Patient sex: M
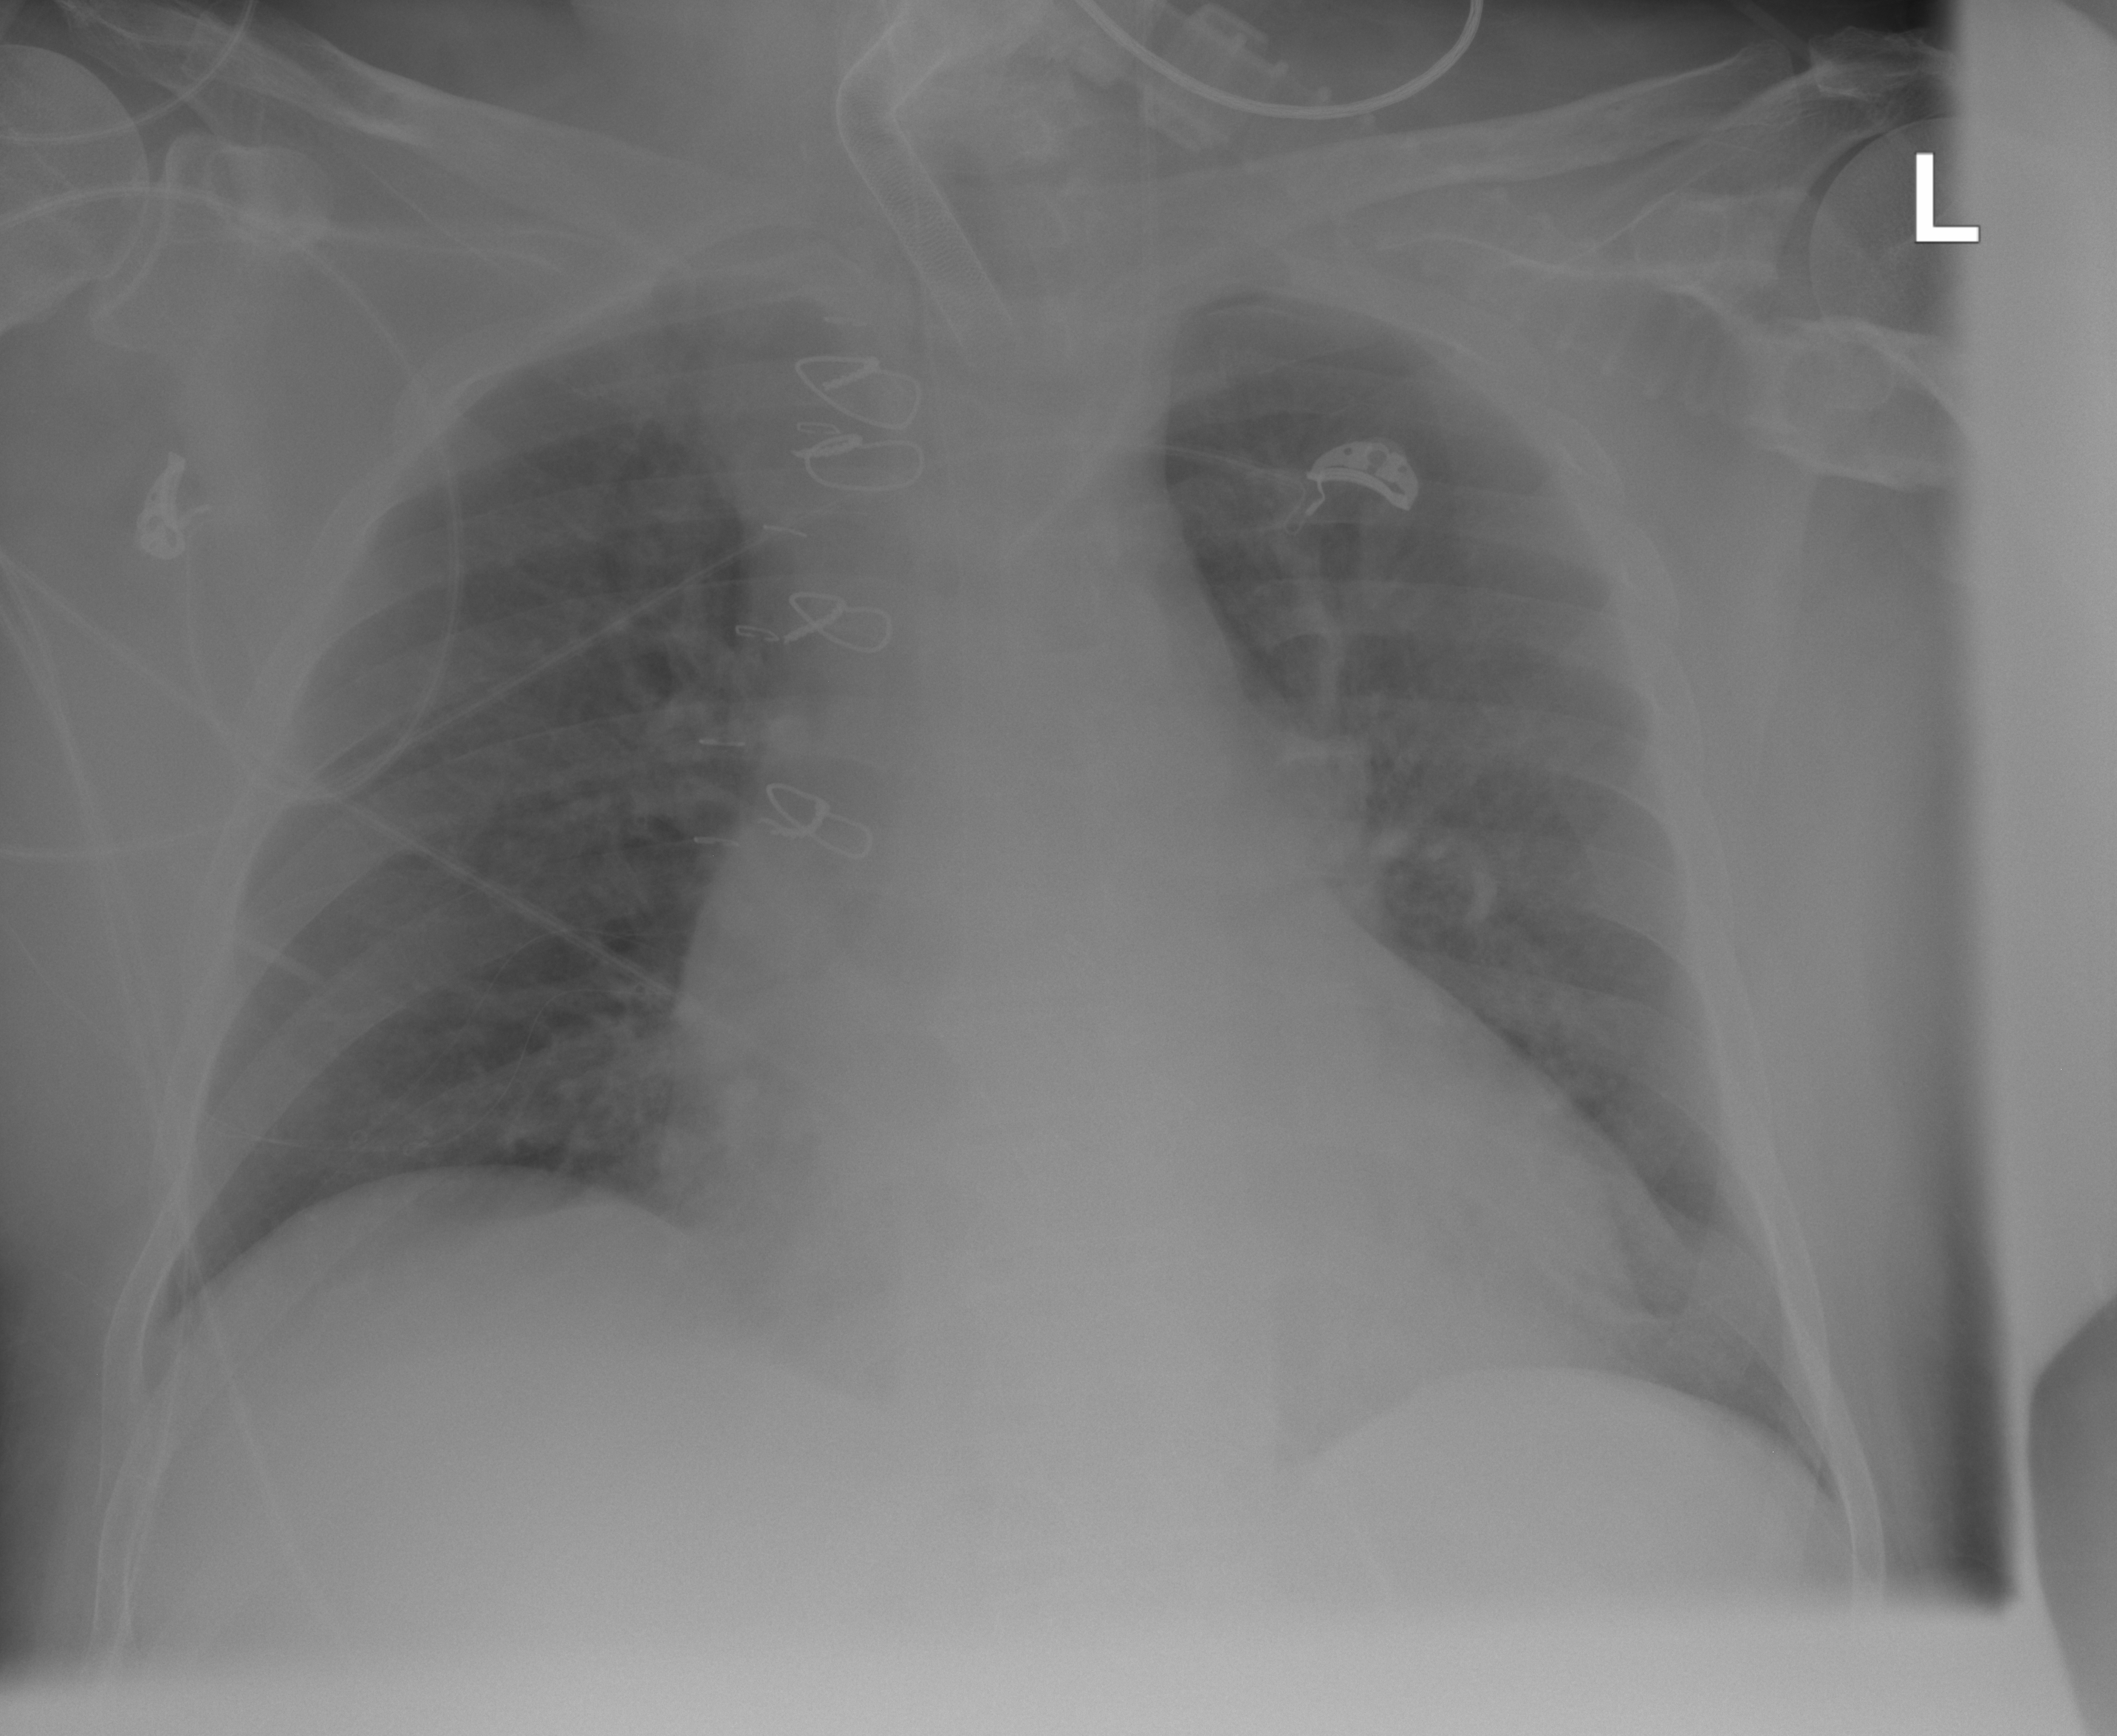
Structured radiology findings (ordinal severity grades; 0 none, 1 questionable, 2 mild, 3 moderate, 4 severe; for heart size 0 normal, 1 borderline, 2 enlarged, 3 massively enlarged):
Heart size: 2
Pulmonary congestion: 2
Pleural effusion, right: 0
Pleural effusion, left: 0
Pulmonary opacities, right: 0
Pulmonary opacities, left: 0
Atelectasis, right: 2
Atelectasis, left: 0